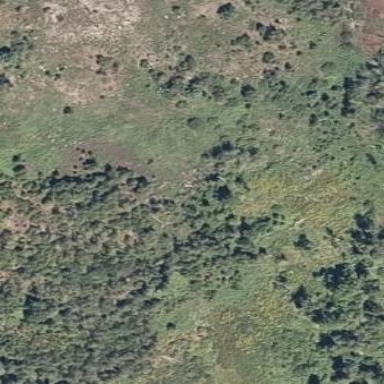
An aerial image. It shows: Forest area with mix of leaf types and cycles.